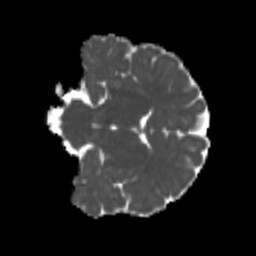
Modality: MD
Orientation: coronal
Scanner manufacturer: siemens
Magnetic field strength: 3 T
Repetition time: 4 s
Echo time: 0.0594 s